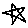
Label: star